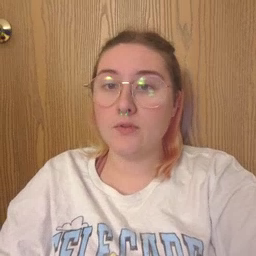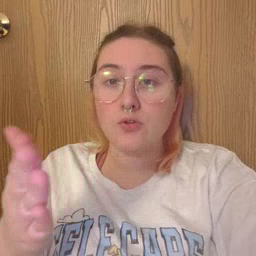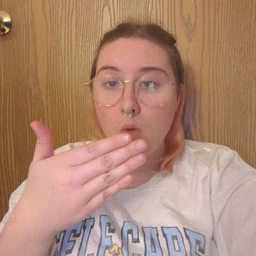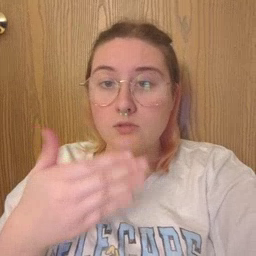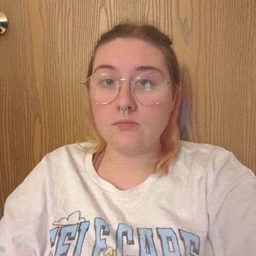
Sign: close